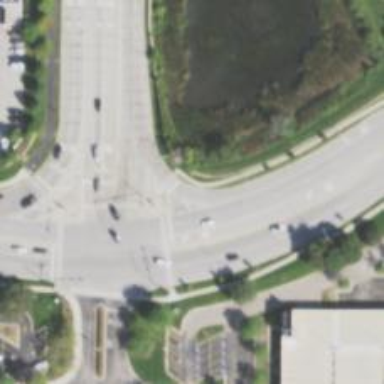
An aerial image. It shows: Asphalt road with secondary link designation.